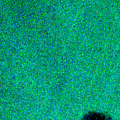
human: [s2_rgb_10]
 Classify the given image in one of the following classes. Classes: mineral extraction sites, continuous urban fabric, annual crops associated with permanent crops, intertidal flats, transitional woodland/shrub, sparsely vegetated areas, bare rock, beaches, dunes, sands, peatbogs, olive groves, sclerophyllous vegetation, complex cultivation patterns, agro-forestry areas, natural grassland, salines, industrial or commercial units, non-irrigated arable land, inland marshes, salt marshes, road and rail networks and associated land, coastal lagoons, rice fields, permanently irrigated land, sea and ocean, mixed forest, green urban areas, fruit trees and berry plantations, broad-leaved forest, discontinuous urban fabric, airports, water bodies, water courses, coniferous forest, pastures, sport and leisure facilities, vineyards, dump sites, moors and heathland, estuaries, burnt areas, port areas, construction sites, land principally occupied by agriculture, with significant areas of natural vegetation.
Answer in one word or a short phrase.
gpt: sea and ocean